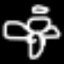
Label: angel